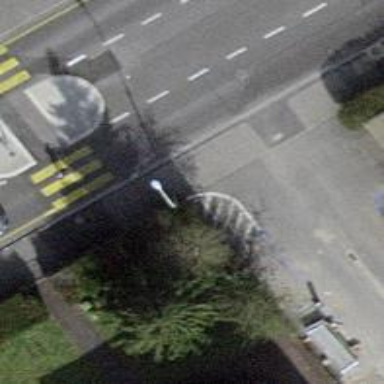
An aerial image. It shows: Asphalt road designated as living street.